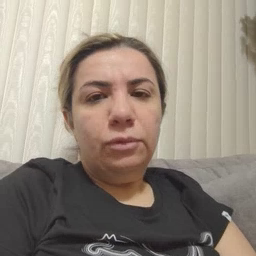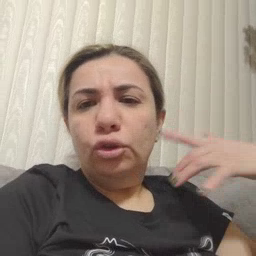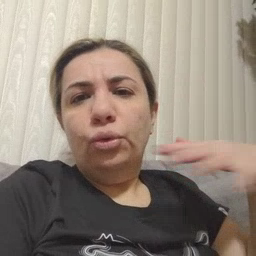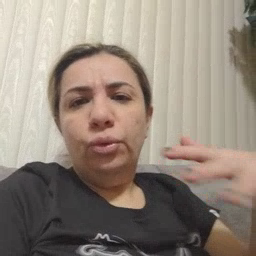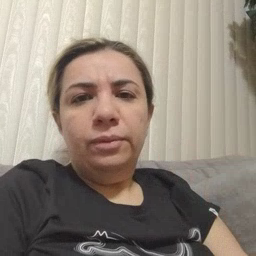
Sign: noisy